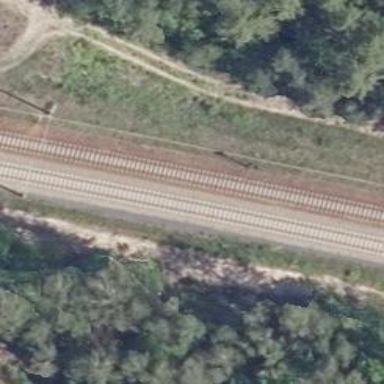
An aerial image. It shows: Railway signal.